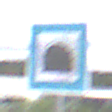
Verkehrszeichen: Tunnel
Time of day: MorningAfternoon
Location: Outdoor (Suburban)
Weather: PartlyCloudy
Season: NotSpecified
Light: Natural